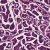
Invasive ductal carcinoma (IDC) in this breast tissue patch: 1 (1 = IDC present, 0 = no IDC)